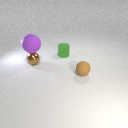
small green rubber cylinder behind small brown metal sphere